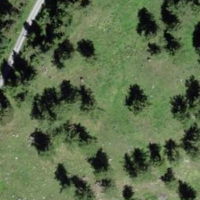
EUNIS habitat code: 44
Species observed at this site:
Spialia sertorius